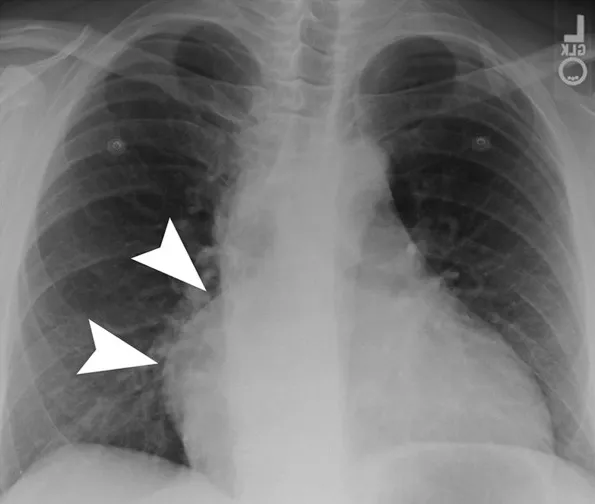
Frontal view of chest demonstrates an abnormal double density along the right heart border (arrowheads).
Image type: radiology (x_ray)